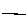
Label: line